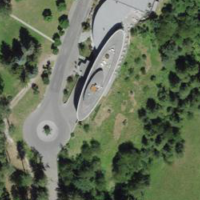
EUNIS habitat code: 55
Species observed at this site:
Sambucus racemosa